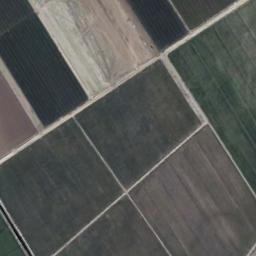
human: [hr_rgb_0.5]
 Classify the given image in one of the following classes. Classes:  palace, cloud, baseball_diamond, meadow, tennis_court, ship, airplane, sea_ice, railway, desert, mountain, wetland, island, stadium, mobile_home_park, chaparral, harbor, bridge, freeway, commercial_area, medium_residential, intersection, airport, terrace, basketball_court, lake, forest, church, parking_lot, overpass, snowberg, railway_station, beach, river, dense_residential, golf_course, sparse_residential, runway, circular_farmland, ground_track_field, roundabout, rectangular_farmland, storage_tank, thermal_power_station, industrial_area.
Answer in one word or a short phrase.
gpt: rectangular_farmland